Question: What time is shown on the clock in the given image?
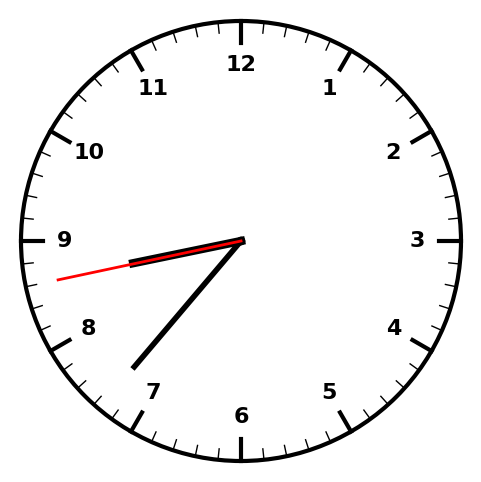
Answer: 08:36:43